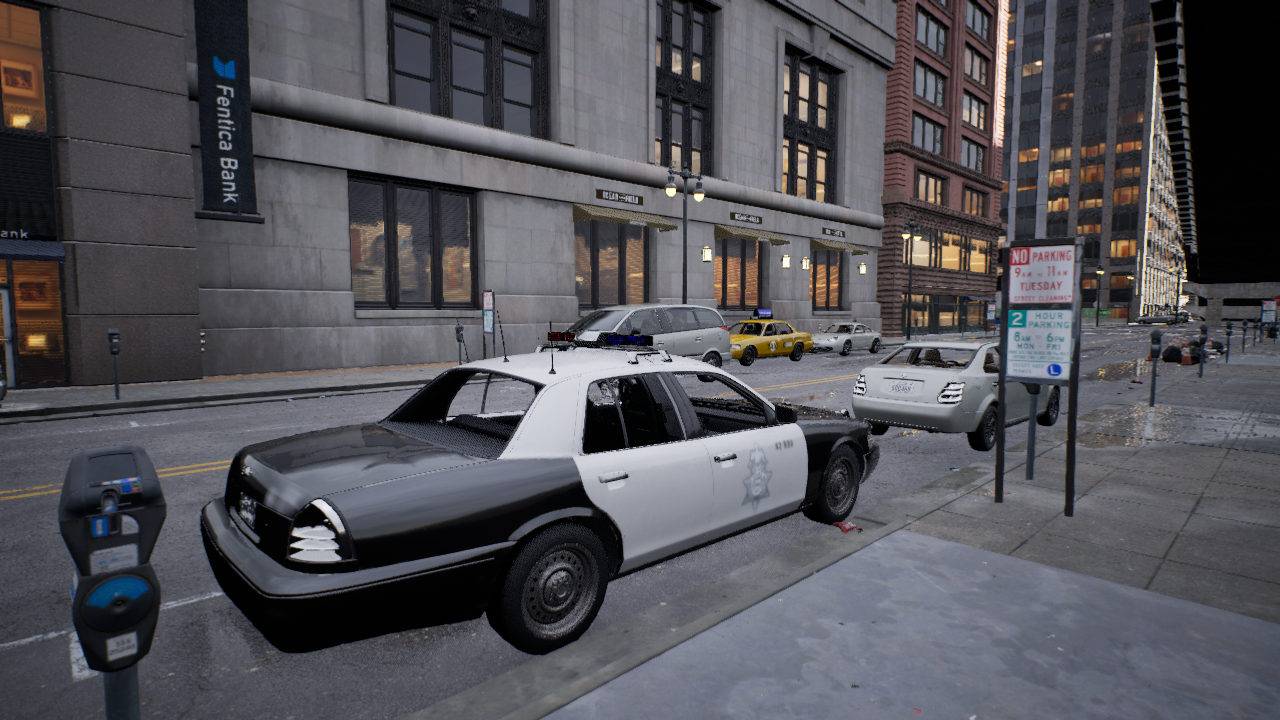
Venue: downtown
Lighting: clear day
Vehicle rig: minivan